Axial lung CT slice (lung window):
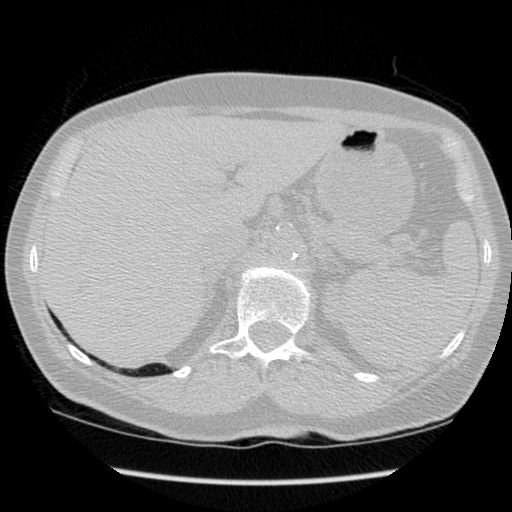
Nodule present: no